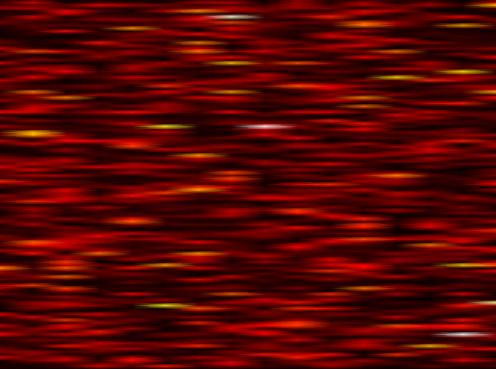
Label: UFMC